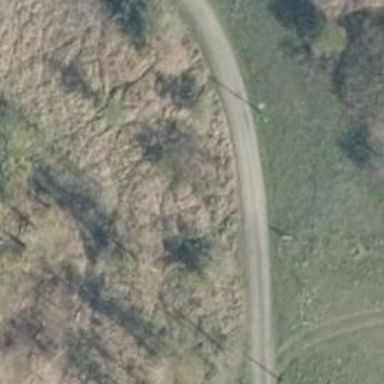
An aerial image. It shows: Service road with compacted surface.